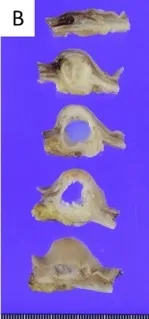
Macroscopic and histological appearance. . The cyst was fulfilled by mucinous content.
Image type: medical_photograph (other_medical_photograph)